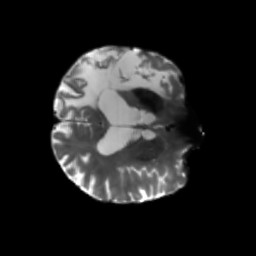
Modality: T2w
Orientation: axial
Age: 52
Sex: male
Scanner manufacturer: siemens
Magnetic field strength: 3 T
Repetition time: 5.25 s
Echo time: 0.08 s